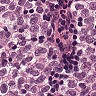
Metastatic tissue present: yes